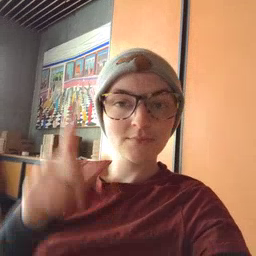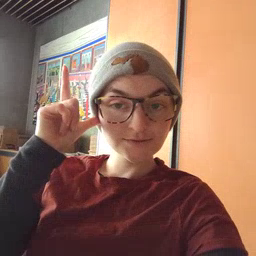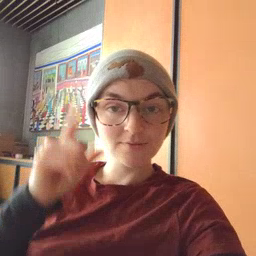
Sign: listen